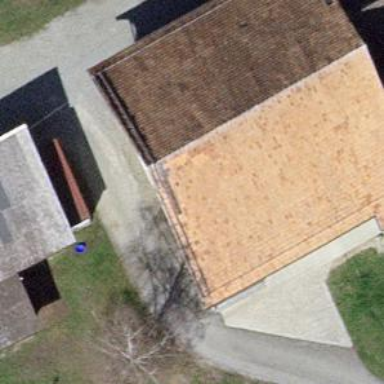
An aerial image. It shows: Gabled roofed house.